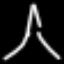
Label: The Eiffel Tower